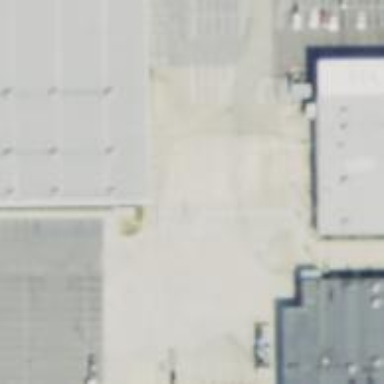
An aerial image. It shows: Parking area.